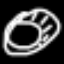
Label: donut